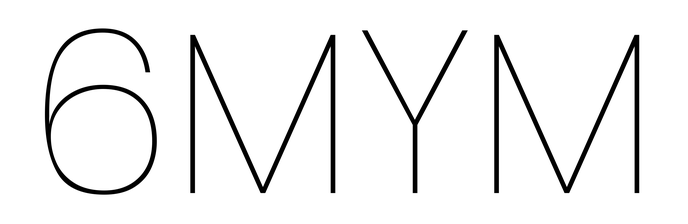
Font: Poppins-Thin